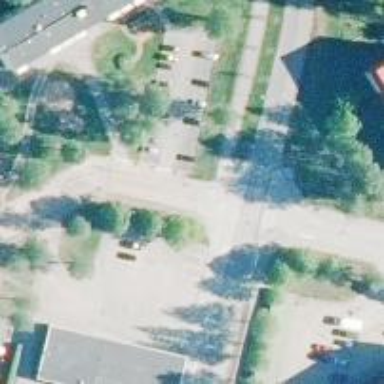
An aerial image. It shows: Asphalt cycleway.